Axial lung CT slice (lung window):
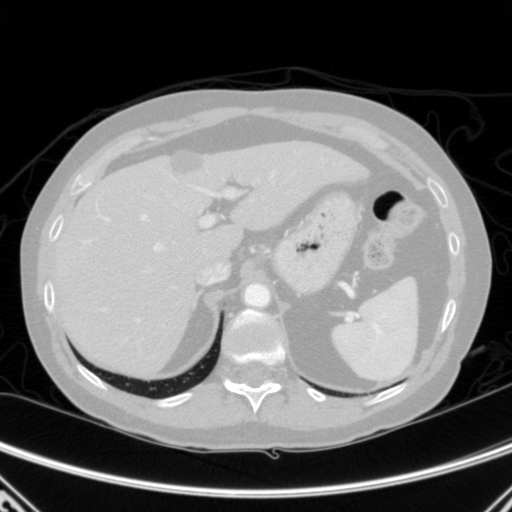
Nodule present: no